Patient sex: M
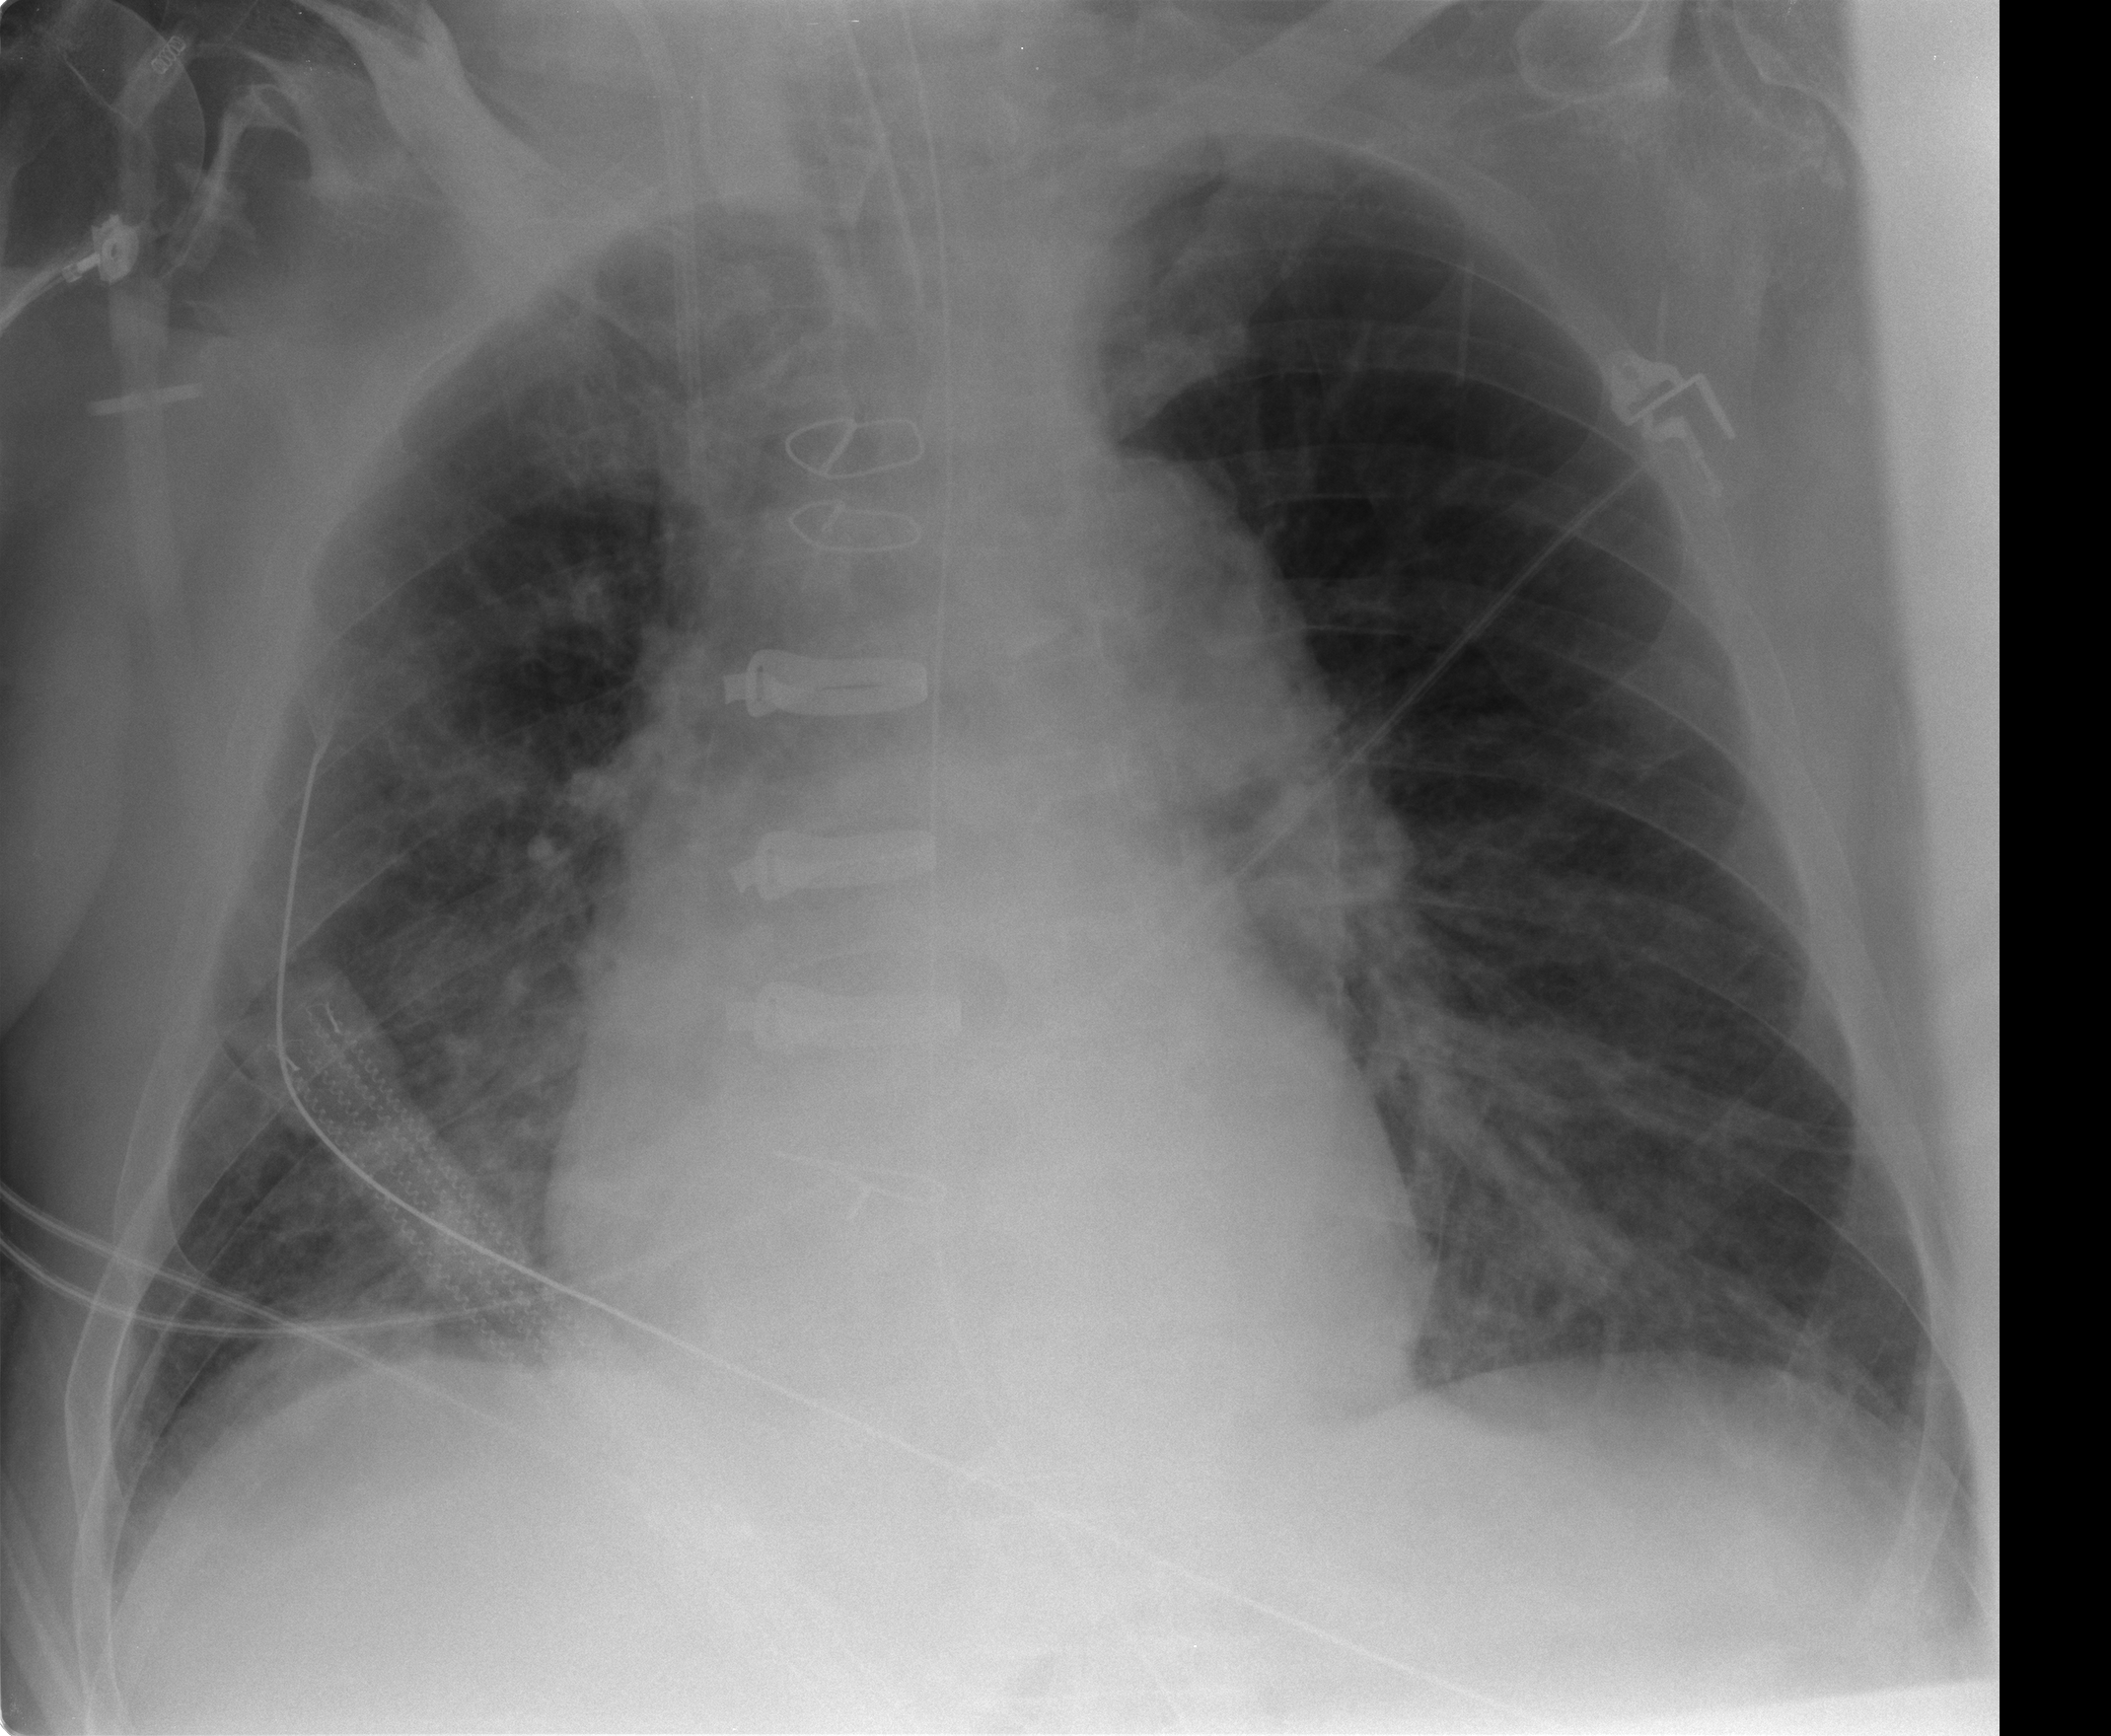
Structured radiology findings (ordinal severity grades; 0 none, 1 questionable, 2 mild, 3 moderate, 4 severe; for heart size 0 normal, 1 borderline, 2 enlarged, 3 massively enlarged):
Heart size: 2
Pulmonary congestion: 1
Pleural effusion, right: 0
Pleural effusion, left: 0
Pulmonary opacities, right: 2
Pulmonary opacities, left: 1
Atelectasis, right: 2
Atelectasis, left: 2